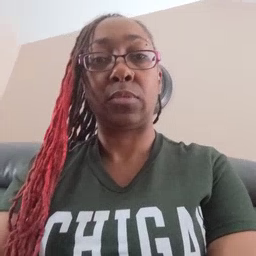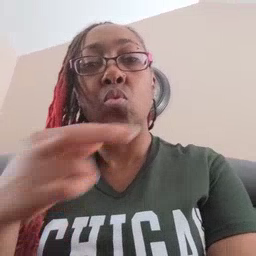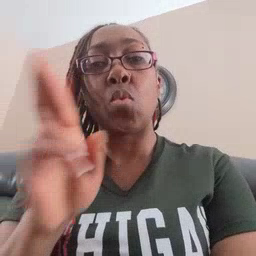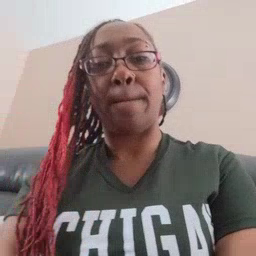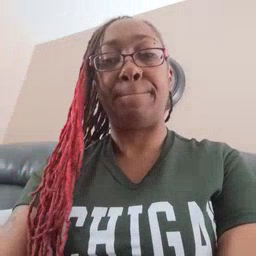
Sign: room